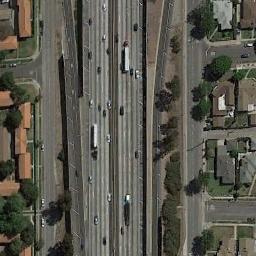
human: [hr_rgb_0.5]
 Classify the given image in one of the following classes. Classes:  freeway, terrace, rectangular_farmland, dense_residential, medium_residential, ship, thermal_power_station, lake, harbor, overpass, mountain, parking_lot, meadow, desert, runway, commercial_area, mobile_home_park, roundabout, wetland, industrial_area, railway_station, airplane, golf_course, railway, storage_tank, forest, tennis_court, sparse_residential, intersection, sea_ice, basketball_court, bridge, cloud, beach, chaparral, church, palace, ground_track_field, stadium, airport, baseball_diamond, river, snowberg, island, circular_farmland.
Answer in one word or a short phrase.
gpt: freeway